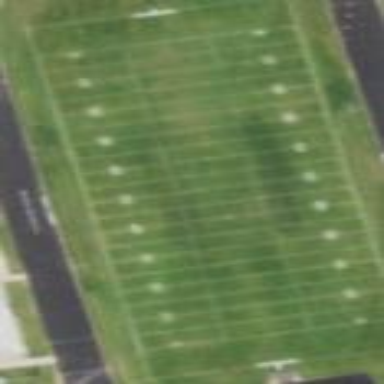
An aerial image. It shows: American football pitch for leisure and sport activities.